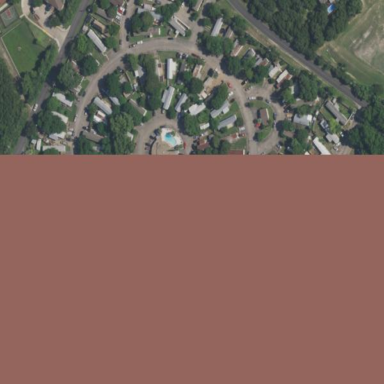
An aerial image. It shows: Residential area known as trailer park.